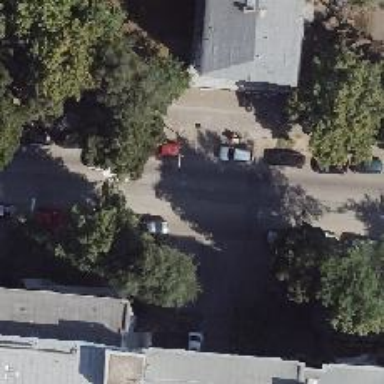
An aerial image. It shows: Residential road with asphalt surface and separate sidewalks. There are parallel on-street parking lanes on both sides.